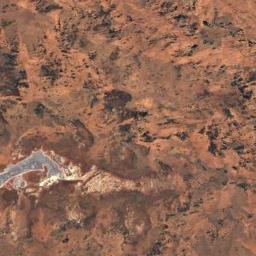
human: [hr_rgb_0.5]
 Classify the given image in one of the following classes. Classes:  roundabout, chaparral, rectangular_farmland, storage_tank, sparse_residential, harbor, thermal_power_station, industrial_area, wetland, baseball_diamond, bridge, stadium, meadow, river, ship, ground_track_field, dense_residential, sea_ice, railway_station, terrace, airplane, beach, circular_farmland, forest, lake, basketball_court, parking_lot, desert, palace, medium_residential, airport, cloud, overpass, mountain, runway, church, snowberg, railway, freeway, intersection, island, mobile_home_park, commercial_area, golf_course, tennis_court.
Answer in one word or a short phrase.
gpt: desert